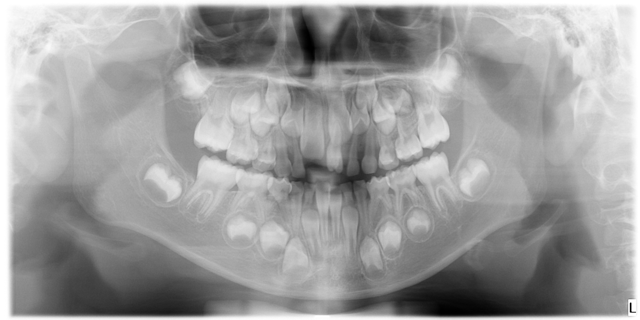
child